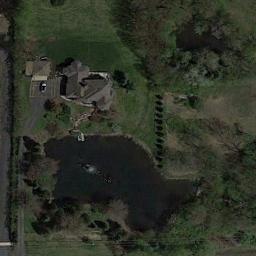
Label: residential